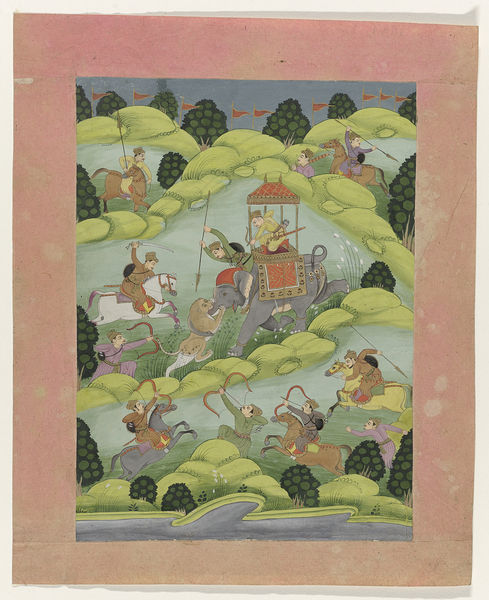
Titel: Rajput prins op leeuwenjacht
Standort: Amsterdam
Institution: Rijksmuseum
Schlagwörter: vert, cheval, montagne, arc, lion, animaux, chine, asiatique, asie, rivière, bataille, guerre, chevalier, inde, abre, fleches, éléphant, verts, abres, elefant, narration